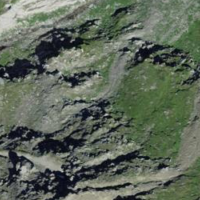
EUNIS habitat code: 48
Species observed at this site:
Saxifraga aizoides
Achillea nana
Bartsia alpina